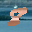
Label: 8